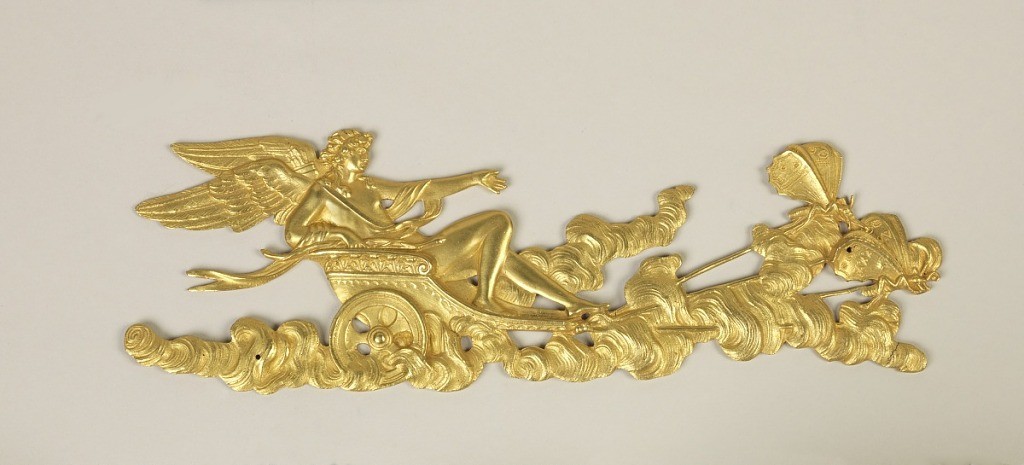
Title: Mount
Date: ca. 1800
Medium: Gilt bronze
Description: Winged figure in chariot pulled by butterflies.